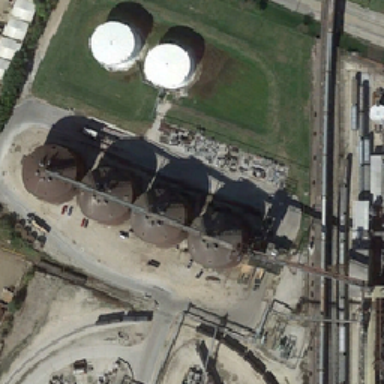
There are two round water tanks on the grass .